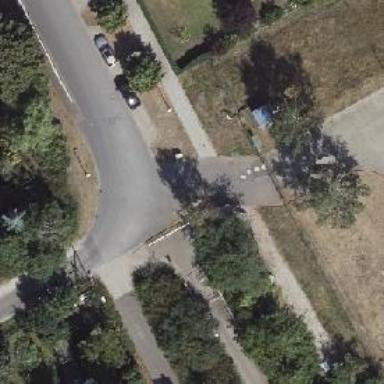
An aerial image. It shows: Footway along the road.